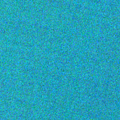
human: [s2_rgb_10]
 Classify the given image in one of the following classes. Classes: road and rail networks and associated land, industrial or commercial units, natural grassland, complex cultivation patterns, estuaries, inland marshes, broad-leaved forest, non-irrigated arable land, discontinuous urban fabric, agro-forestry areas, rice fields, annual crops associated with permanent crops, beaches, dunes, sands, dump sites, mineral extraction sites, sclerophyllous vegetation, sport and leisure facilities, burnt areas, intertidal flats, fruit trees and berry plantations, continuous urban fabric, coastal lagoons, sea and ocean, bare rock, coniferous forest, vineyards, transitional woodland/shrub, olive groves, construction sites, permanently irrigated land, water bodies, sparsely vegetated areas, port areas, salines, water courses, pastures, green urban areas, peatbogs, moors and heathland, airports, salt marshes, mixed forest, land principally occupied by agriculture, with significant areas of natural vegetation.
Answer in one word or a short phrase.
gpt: sea and ocean